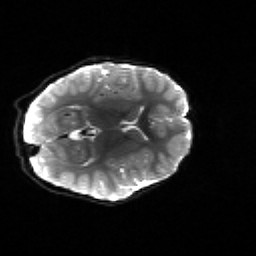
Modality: sbref
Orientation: axial
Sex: male
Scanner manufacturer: siemens
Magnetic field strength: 3 T
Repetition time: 5 s
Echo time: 0.071 s